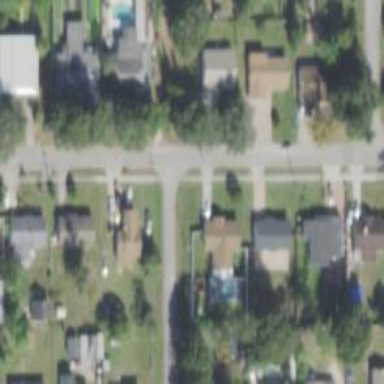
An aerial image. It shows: Residential road with sidewalk on the left.